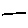
Label: line